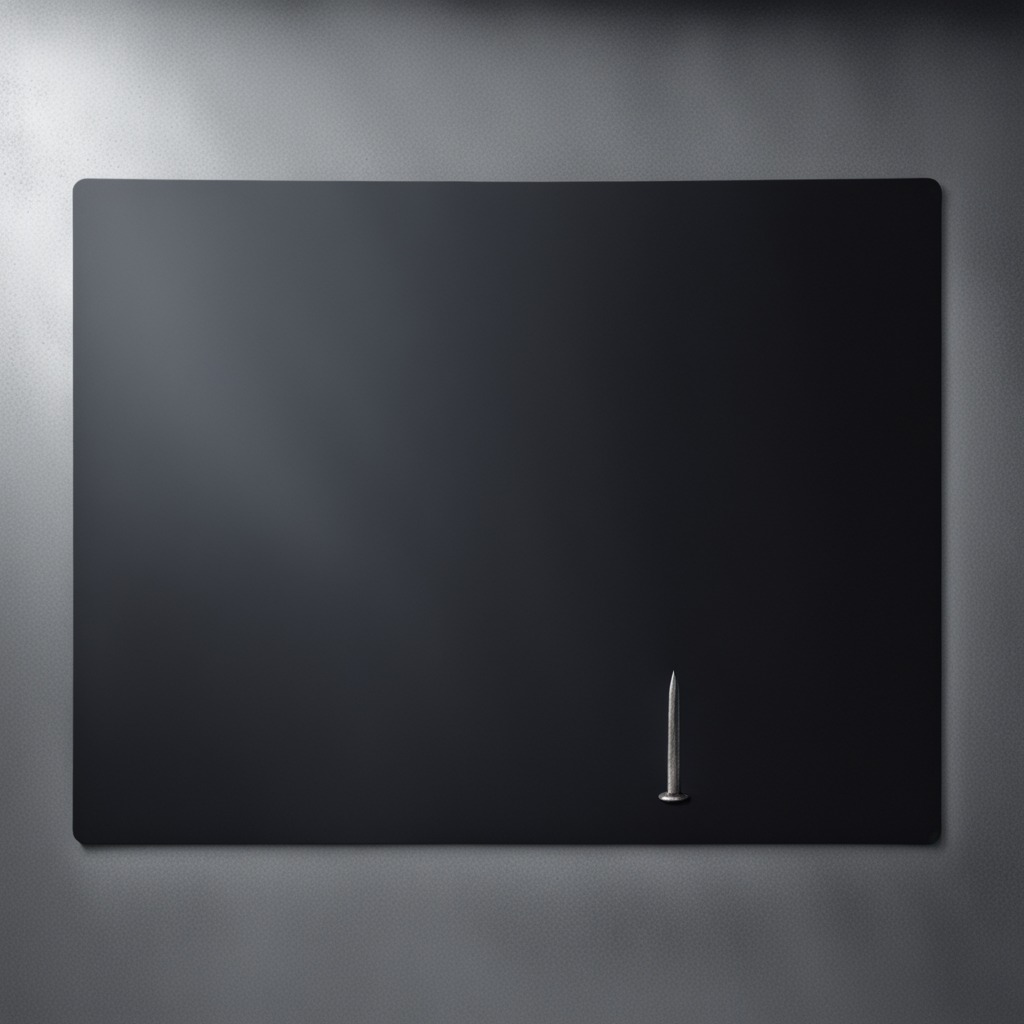
A nail is lying on a clean granite tabletop inside a workshop under bright overhead lighting crisp shadows high clarity worn but beneath the mat